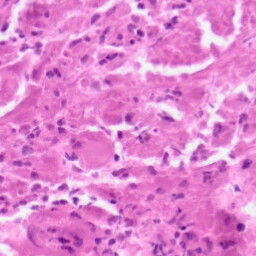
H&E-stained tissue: Pancreatic